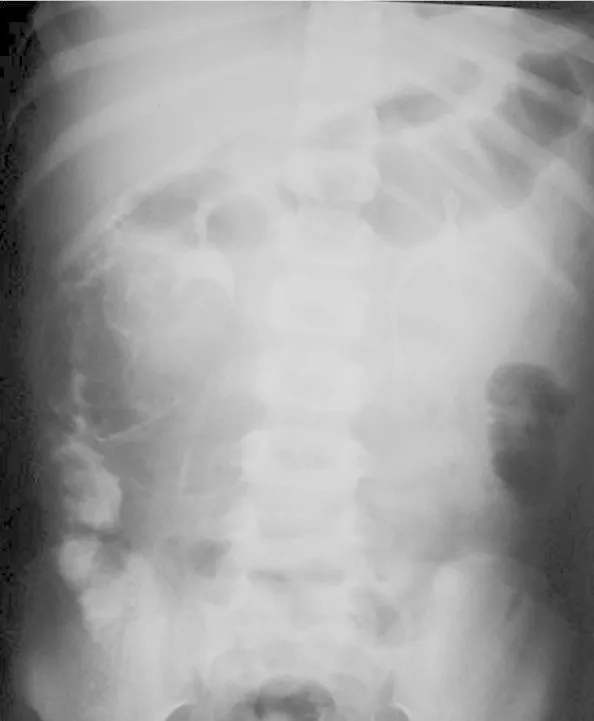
Intravenous pyelography showing normal right pelvicaliceal system with no dilatation, compression or obstruction to the flow of contrast. There is no relation to the intra-abdominal mass.
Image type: radiology (x_ray)